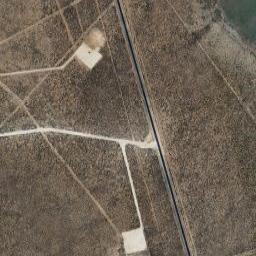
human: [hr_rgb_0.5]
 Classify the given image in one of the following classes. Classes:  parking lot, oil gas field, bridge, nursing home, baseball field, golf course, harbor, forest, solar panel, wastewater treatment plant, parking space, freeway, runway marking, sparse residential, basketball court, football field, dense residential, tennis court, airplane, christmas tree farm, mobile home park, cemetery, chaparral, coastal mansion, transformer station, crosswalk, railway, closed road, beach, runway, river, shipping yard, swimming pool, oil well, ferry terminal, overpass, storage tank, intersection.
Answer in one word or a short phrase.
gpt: oil gas field